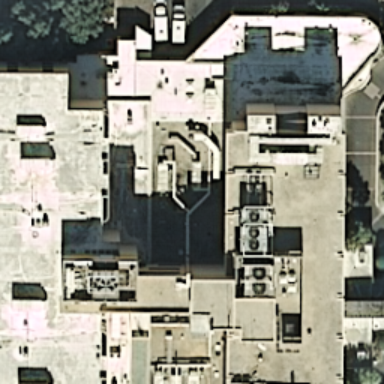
There are some buildings arranged compact .